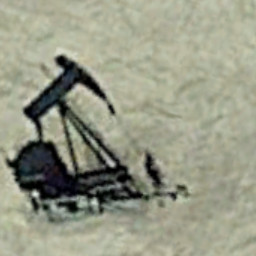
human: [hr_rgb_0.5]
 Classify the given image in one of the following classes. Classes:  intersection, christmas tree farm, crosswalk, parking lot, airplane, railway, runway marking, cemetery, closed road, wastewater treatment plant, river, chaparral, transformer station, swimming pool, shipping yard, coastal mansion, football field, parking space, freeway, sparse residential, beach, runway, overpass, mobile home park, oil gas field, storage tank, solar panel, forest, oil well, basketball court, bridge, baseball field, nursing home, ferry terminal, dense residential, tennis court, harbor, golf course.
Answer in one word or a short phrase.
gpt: oil well